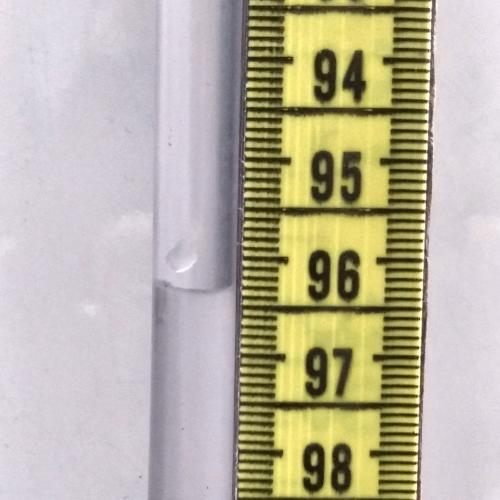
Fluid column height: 96.3 cm